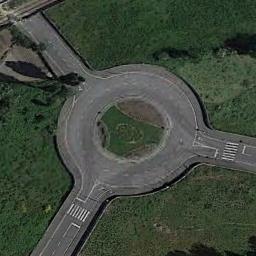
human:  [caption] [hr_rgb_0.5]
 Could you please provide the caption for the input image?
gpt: The roundabout is on the grass next to trees .

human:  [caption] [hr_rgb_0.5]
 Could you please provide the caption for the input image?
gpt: There are some trees and a lot of grass around the crossroads .

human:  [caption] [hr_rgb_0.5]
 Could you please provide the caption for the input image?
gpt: The roundabout with three exits and entrances is in the lawn .

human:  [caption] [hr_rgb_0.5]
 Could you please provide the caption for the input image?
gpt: The roundabout is surrounded by grass .

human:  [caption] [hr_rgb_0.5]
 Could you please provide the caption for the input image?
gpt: There are green meadows around the roundabout .